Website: bh-photo
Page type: payment
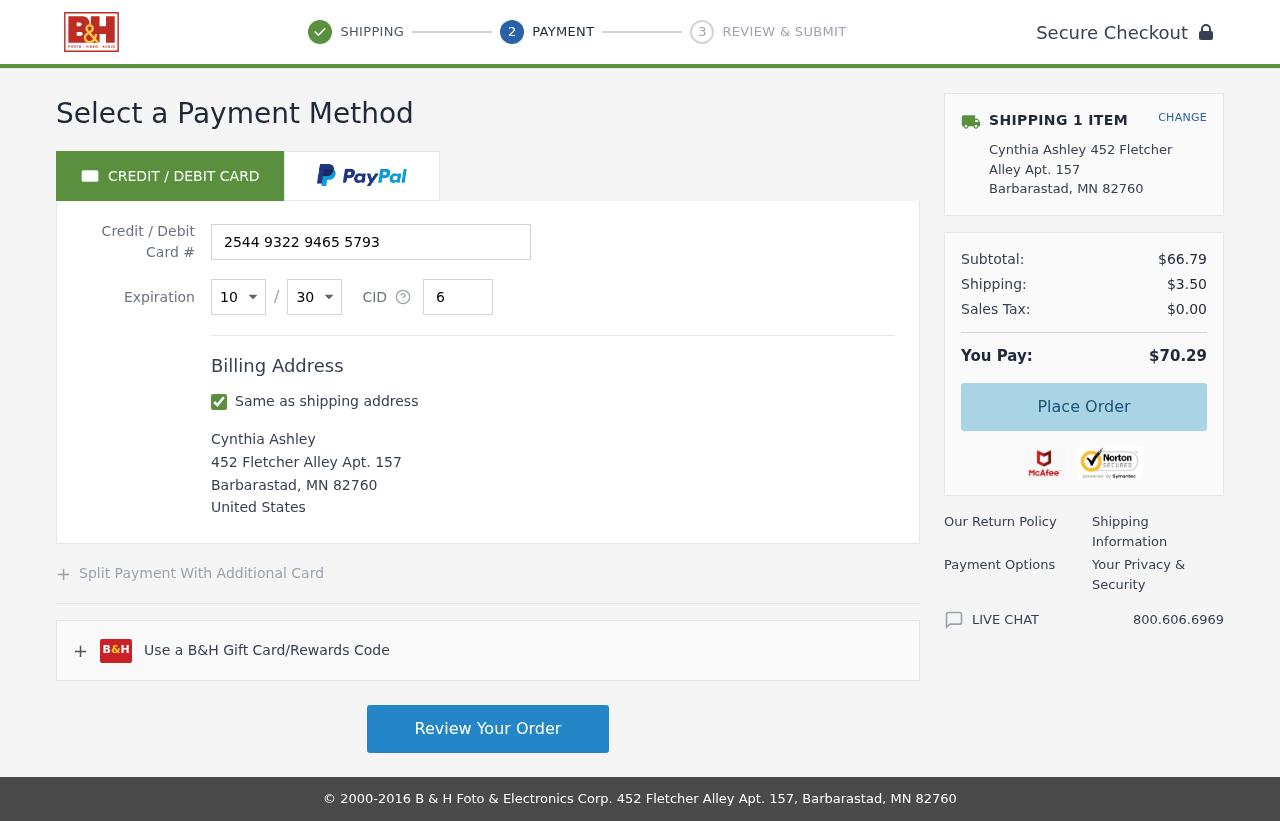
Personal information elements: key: PII_CARD_CVV
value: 615
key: PII_CARD_EXPIRY_MONTH
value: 10
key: PII_CARD_EXPIRY_YEAR
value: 30
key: PII_CARD_NUMBER
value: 2544 9322 9465 5793
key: PII_CITY
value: Barbarastad
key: PII_COUNTRY
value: United States
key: PII_FULLNAME
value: Cynthia Ashley
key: PII_POSTCODE
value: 82760
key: PII_STATE_ABBR
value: MN
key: PII_STREET
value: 452 Fletcher Alley Apt. 157
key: PII_FULLNAME2
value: Cynthia Ashley
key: PII_STREET2
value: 452 Fletcher Alley Apt. 157
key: PII_CITY2
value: Barbarastad
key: PII_STATE_ABBR2
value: MN
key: PII_POSTCODE2
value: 82760
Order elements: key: ORDER_NUM_ITEMS
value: SHIPPING 1 ITEM
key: ORDER_SUBTOTAL
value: $66.79
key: ORDER_SHIPPING_COST
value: $3.50
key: ORDER_TAX
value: $0.00
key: ORDER_TOTAL
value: $70.29